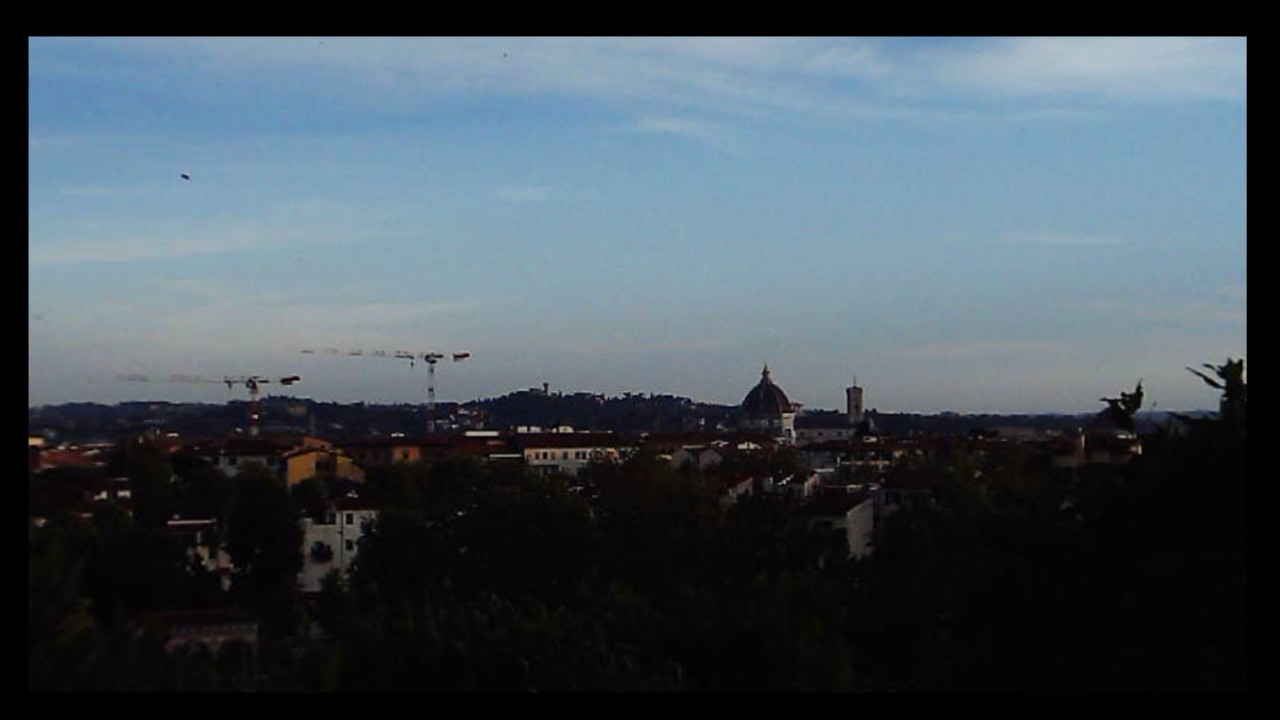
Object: DarwinFPV cineape20